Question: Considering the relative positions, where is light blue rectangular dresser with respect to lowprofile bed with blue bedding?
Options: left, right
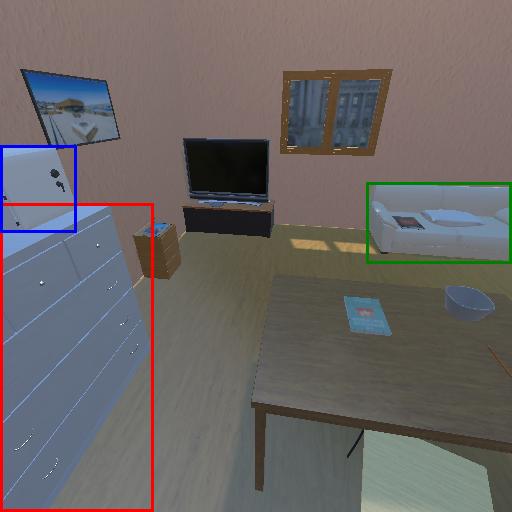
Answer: left